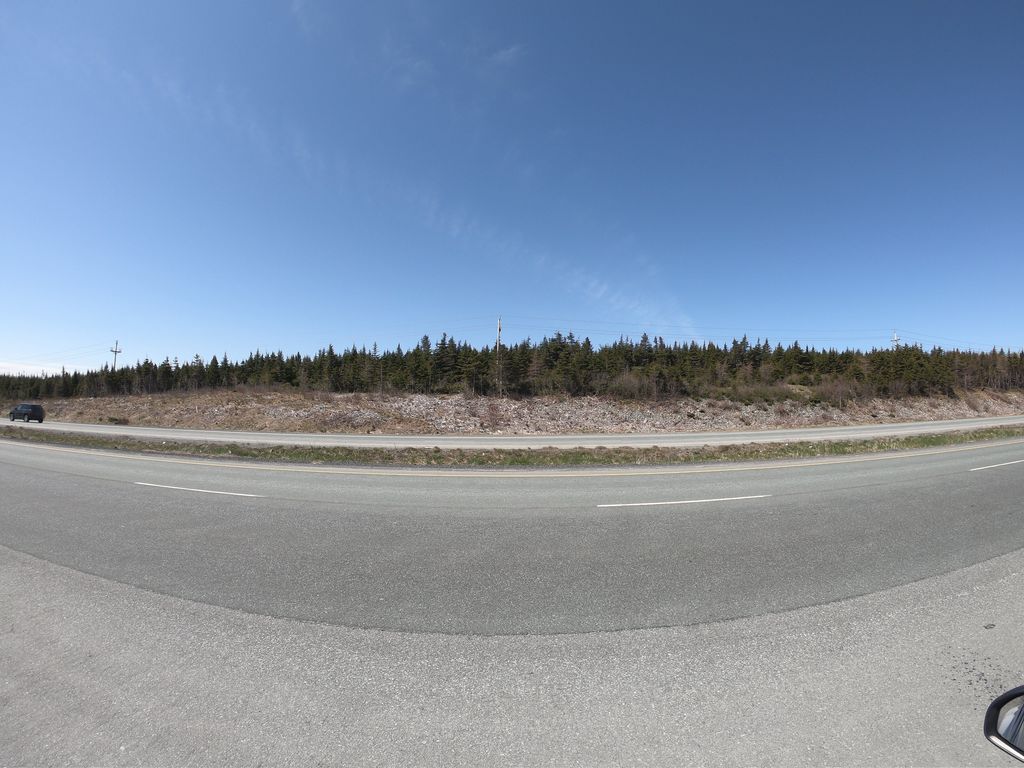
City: st_johns